Brain MRI, t2w sequence, axial 2D slice.
Patient: age 29, sex F, weight 95 kg, height 1.95 m
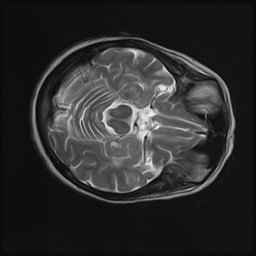